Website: home-depot
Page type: account-selection
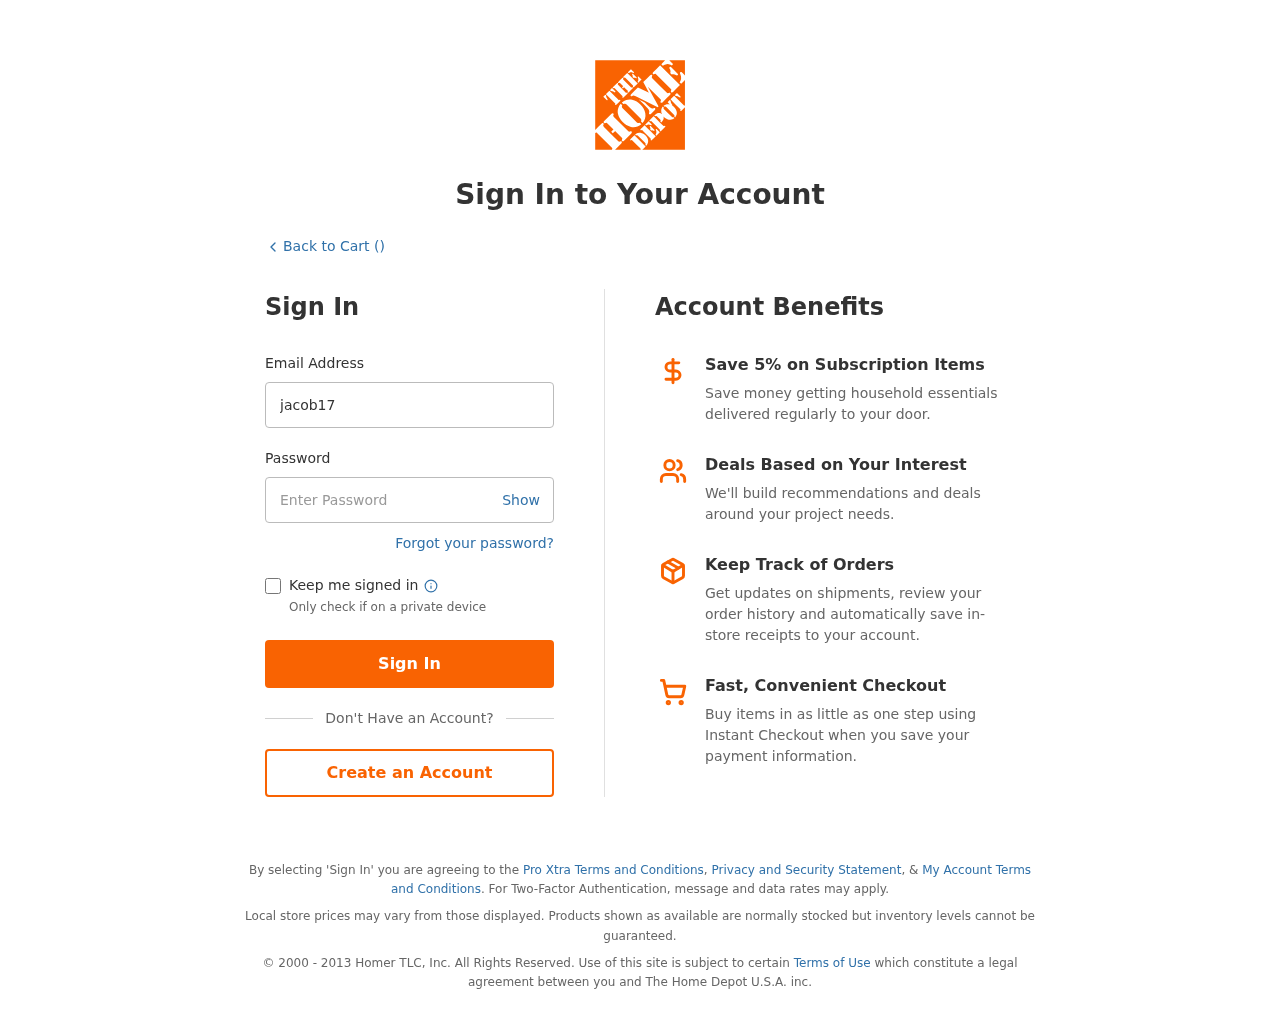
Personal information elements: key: PII_LOGIN_USERNAME
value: jacob1737